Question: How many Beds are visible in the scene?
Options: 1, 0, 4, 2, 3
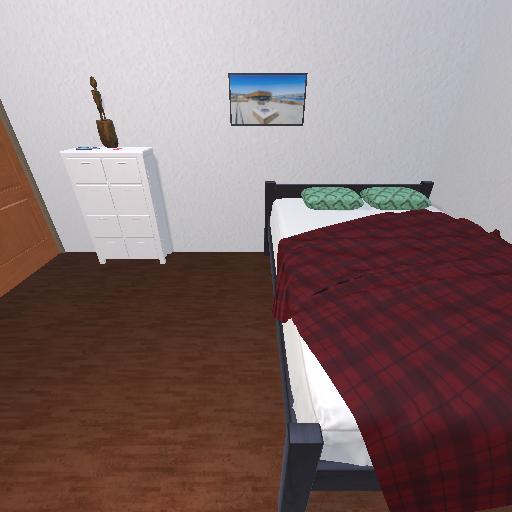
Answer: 1